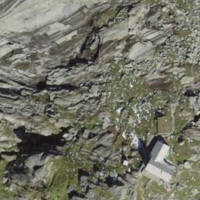
EUNIS habitat code: 48
Species observed at this site:
Gymnadenia conopsea